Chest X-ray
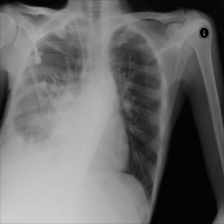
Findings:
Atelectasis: negative
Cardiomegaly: negative
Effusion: positive
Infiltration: positive
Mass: negative
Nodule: negative
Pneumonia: negative
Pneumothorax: negative
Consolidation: negative
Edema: negative
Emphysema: negative
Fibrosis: negative
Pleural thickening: negative
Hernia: negative